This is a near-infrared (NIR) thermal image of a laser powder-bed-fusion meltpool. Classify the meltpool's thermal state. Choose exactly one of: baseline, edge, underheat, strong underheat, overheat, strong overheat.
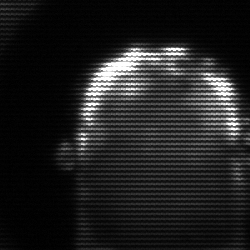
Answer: baseline